Field crop: maize
Growth stage: 1
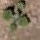
Species: chenopodium